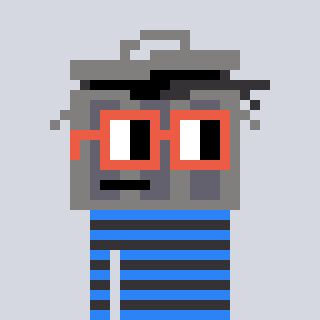
a pixel art character with square orange glasses, a trashcan-shaped head and a grayscale-colored body on a cool background